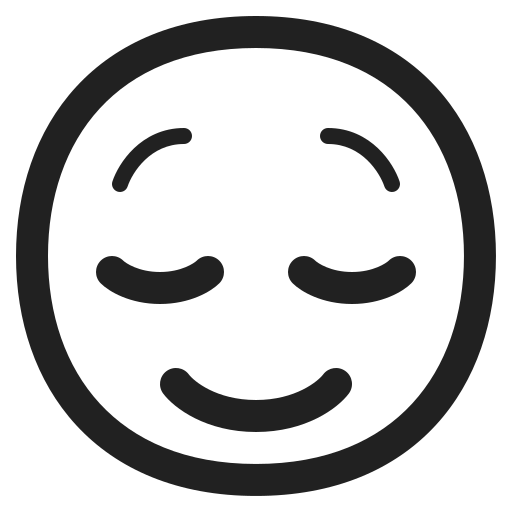
relieved face high contrast